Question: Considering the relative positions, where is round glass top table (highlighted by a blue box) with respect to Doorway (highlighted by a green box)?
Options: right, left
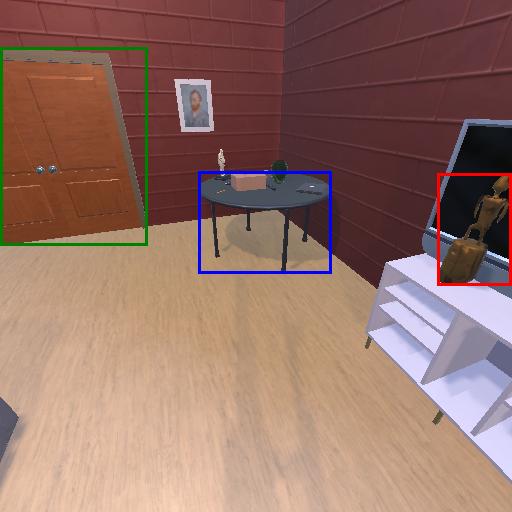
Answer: right